Question: I'm trying to load the data 'UITableView'which is coming from webservice. Everything is working fine. But, whenver the record is being displayed in 'UITableView' using '-(UITableViewCell *)tableView:(UITableView *)tableView cellForRowAtIndexPath:(NSIndexPath *)indexPath' delegate method i'm getting exception like below-

Here is my code -
'''
-(UITableViewCell *)tableView:(UITableView *)tableView cellForRowAtIndexPath:(NSIndexPath *)indexPath
{
UITableViewCell *cell; //= [[UITableViewCell alloc]initWithStyle:UITableViewCellStyleDefault reuseIdentifier:@"Reuse_Cell"];
UILabel *label = nil;
cell = [tableView dequeueReusableCellWithIdentifier:@"Cell"];
cell.selectedBackgroundView = [[UIView alloc]init];
if (cell == nil)
{
cell = [[UITableViewCell alloc] initWithStyle:UITableViewCellStyleDefault reuseIdentifier:@"Cell"];
label = [[UILabel alloc]initWithFrame:CGRectZero];
[label setLineBreakMode:UILineBreakModeWordWrap];
[label setNumberOfLines:1];
[label setFont:[UIFont fontWithName:@"Trebuchet MS" size:18]];
[label setTag:1];
label.backgroundColor = [UIColor clearColor];
label.textColor = [UIColor blackColor];
[[cell contentView] addSubview:label];
}
if (!label)
label = (UILabel *)[cell viewWithTag:1];
[label setText:[[webserviceRecords objectAtIndex:indexPath.row] objectForKey:@"catName"]];
[label setFrame:CGRectMake(10.0, 5.0, 225.0, 35.0)];
cell.selectedBackgroundView.backgroundColor = RGBACOLOR(151.0, 191.0, 69.0, 1.0);
cell.layer.borderWidth = 2.0f;
cell.layer.borderColor = RGBCOLOR(214, 218, 1).CGColor;
return cell;
}
'''
My Array records -
<URL>
Custom 'init' method
'''
- (id)initwithInteger:(NSInteger )integer
{
self = [super init];
if (self) {
startingpage = integer;
webserviceRecords = [[NSMutableArray alloc]init];
}
return self;
}
'''
'NumberofRowsInSection'
'''
-(NSInteger)tableView:(UITableView *)tableView numberOfRowsInSection:(NSInteger)section
{
NSLog(@"Row count - %d", [webserviceRecords count]);
return [webserviceRecords count];
}
'''
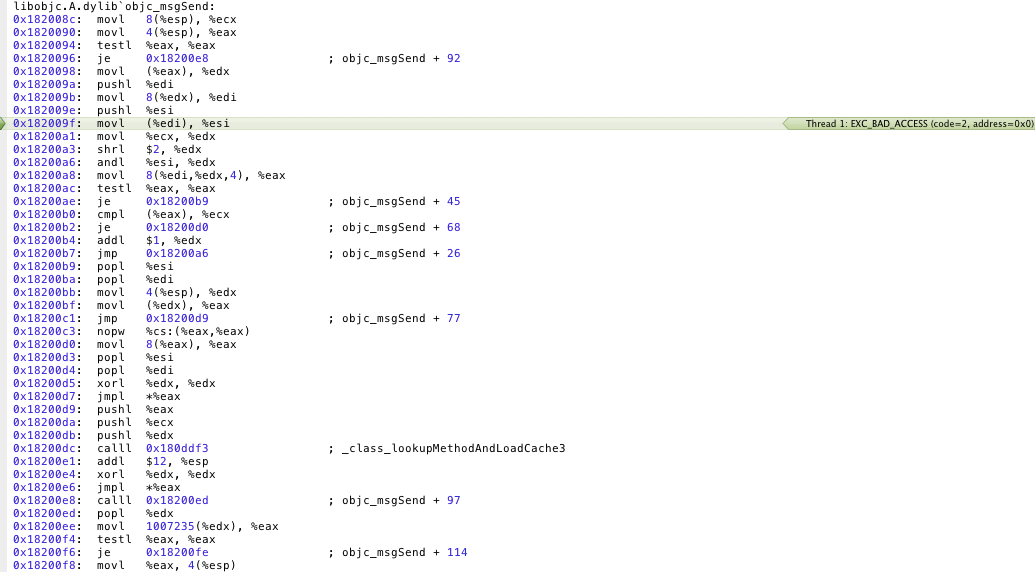
Answer: Really a silly mistake was there. I've parsed the 'JSON' data directly into my 'NSMutableArray' I've parsed like below first -
'''
webserviceRecords = [NSJSONSerialization JSONObjectWithData:mutableData options:0 error:&error];
'''
Instead of this i've fixed this like below -
'''
NSArray *array = nil;
array = [NSJSONSerialization JSONObjectWithData:mutableData options:0 error:&error];
webserviceRecords = [array mutableCopy];
'''
It helps me to fix my issue. Thanks for responsing my question.
Cheers!